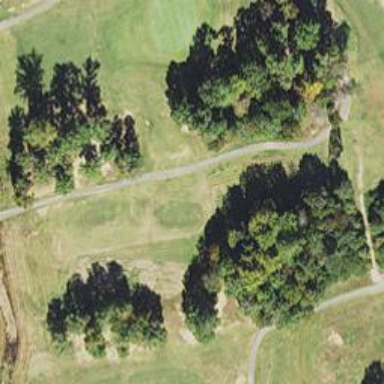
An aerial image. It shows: Path designed for golf carts.